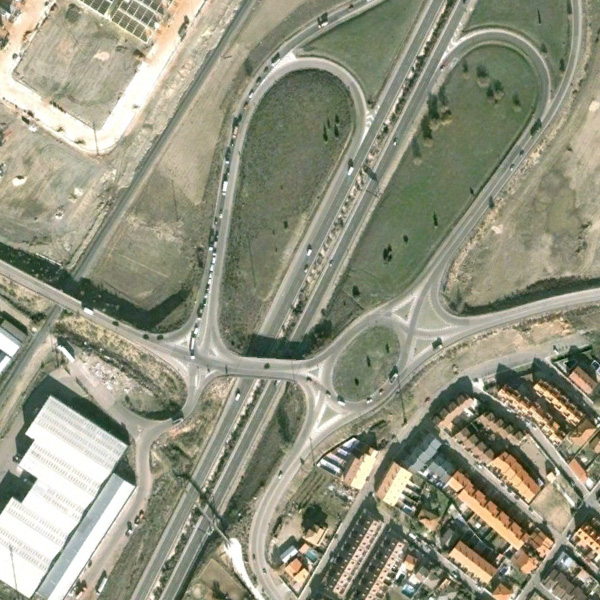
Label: Viaduct